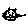
Label: cat